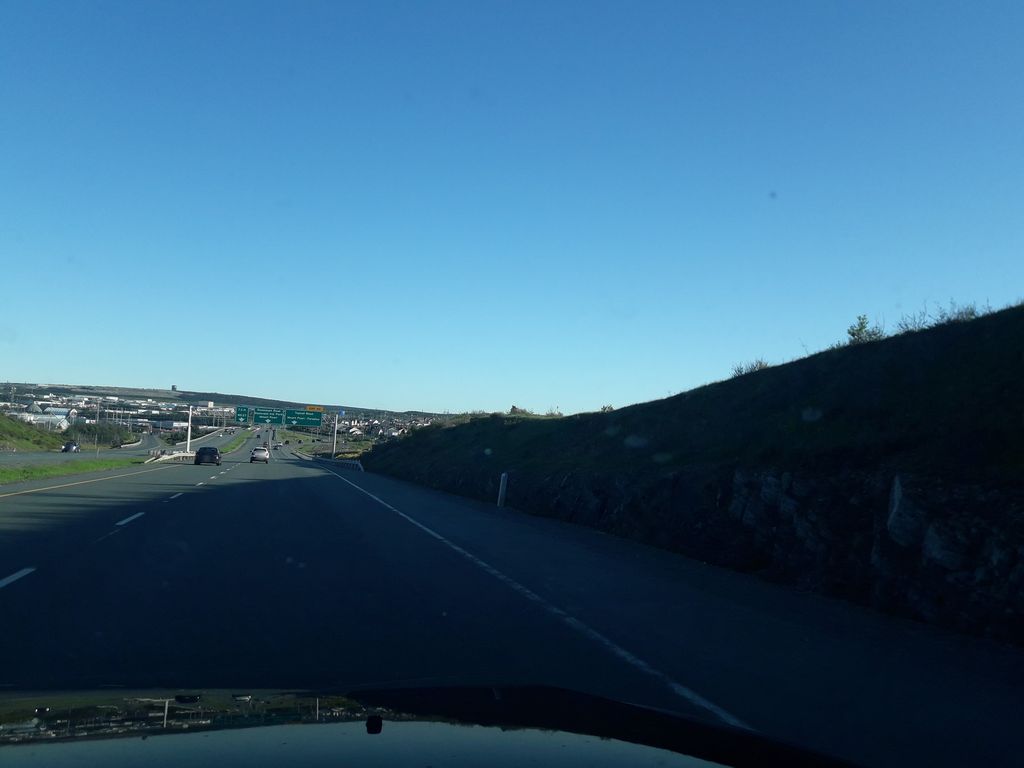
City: st_johns